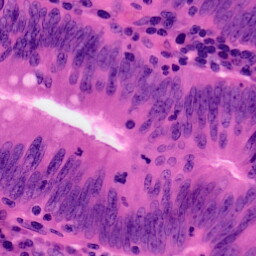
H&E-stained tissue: Colon